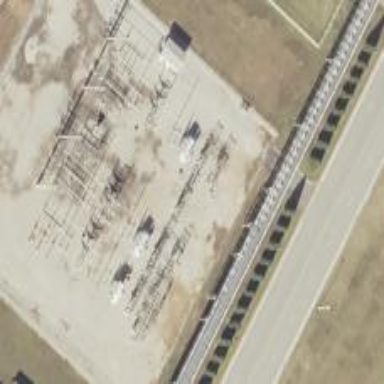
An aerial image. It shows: Industrial substation surrounded by fence.